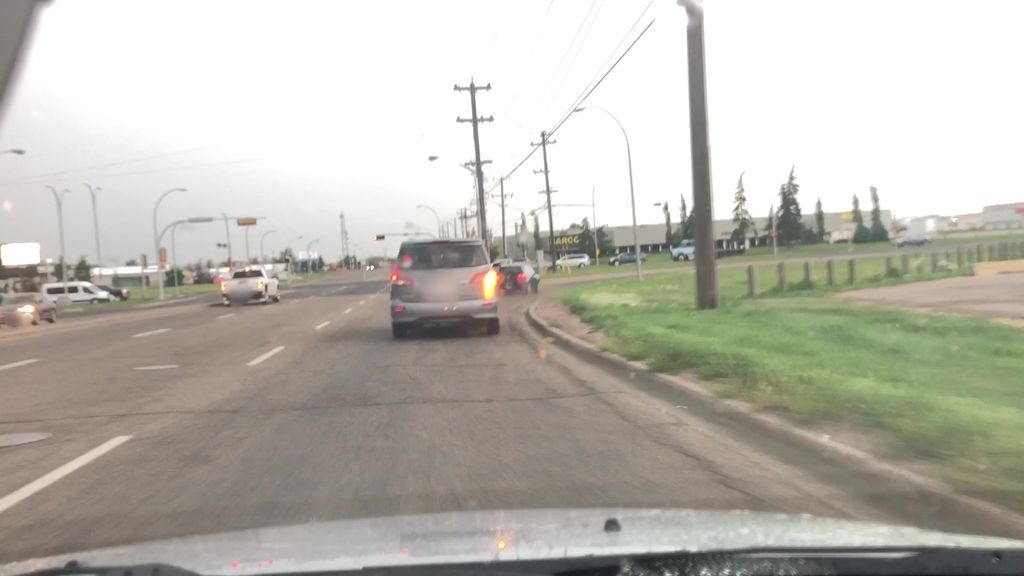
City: edmonton